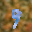
Label: 9